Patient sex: F
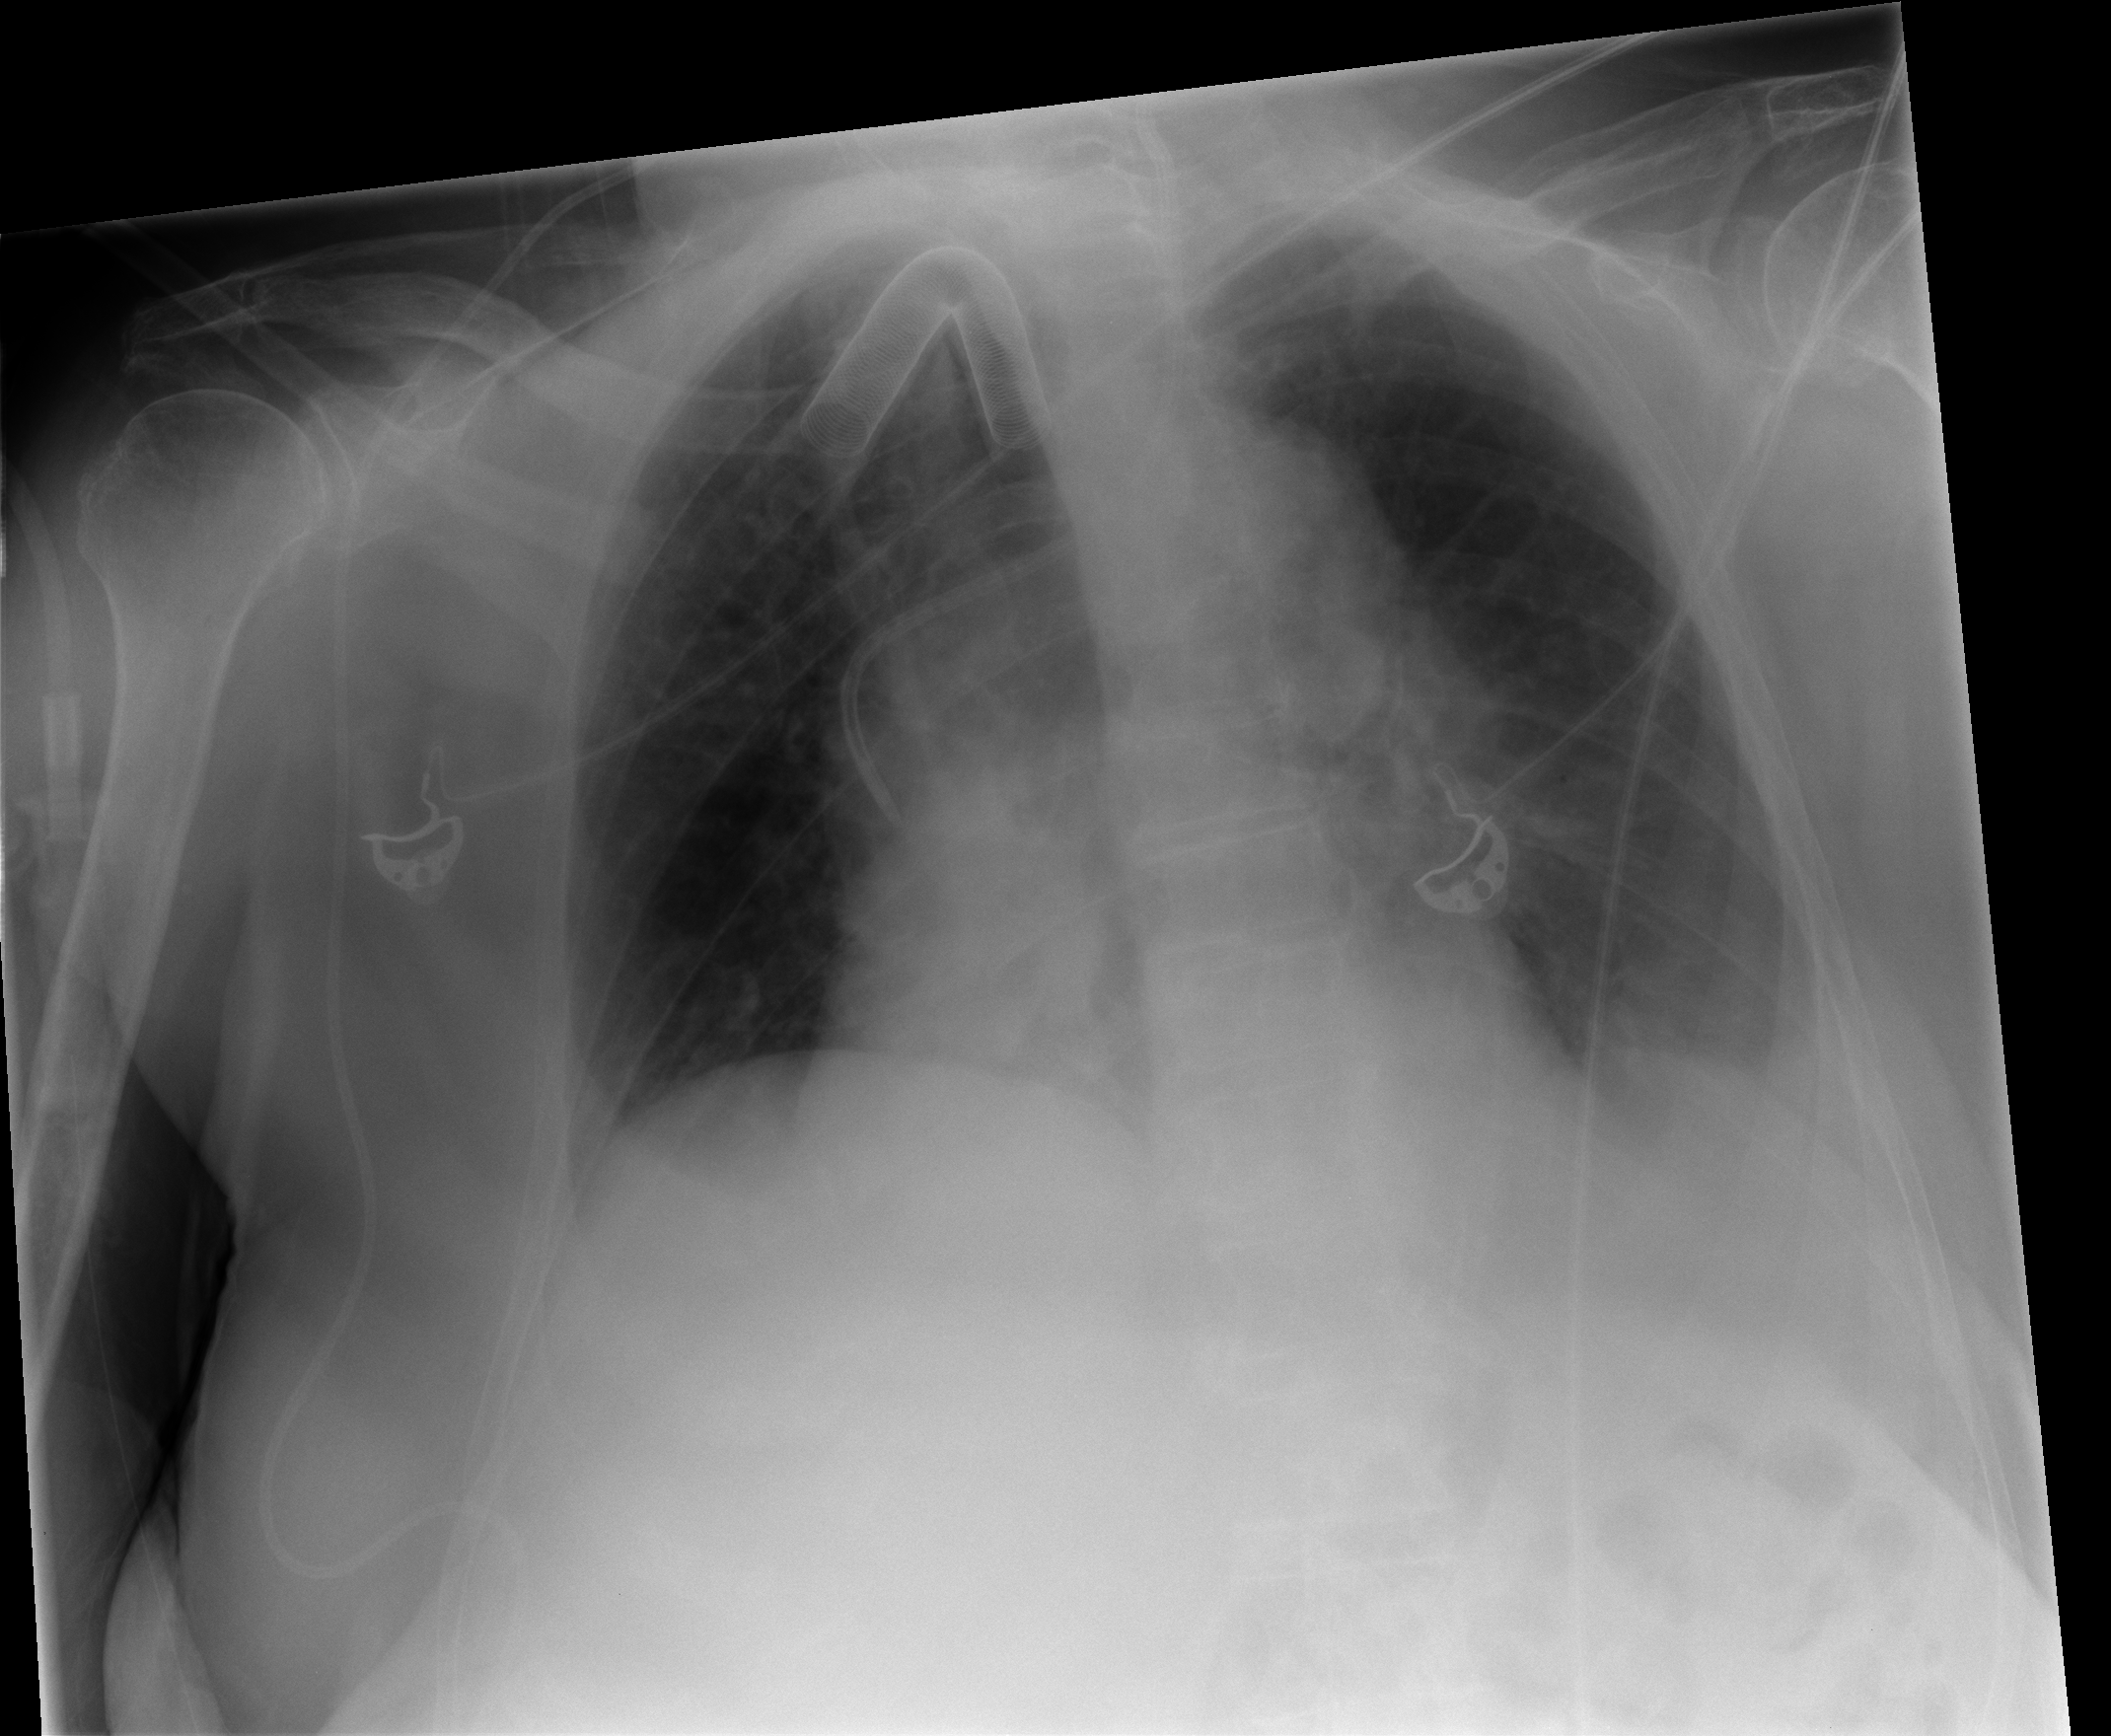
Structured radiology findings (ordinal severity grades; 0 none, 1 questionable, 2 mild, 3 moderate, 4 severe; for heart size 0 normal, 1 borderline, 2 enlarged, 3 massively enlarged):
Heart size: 0
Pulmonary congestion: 2
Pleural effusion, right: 0
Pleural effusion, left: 2
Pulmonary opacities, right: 0
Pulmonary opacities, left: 0
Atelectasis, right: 0
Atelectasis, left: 2